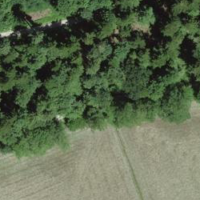
EUNIS habitat code: 41
Species observed at this site:
Angelica sylvestris